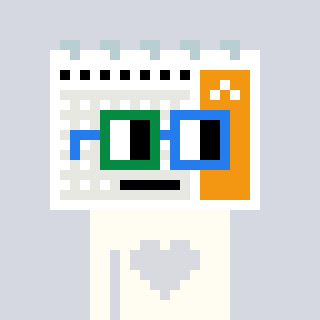
a pixel art character with square green and blue glasses, a calendar-shaped head and a grayscale-colored body on a cool background